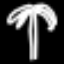
Label: palm tree